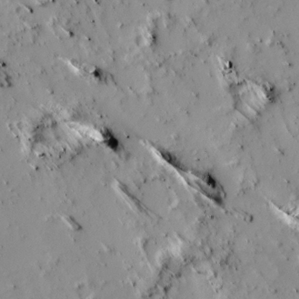
Label: non_frost